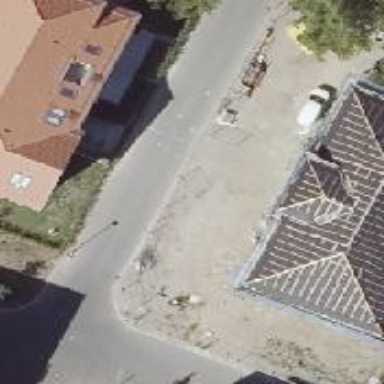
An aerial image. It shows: Asphalt road in living street.